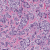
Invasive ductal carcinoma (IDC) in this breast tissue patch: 1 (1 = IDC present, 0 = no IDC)